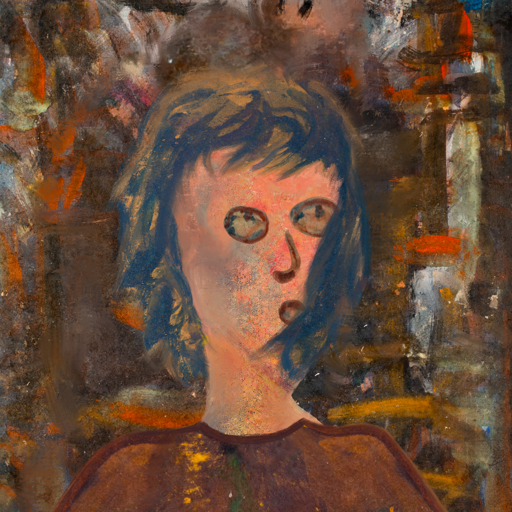
Background: GypsyQueen, Head And Neck Side: Irani, Face Side: Orphan, Bust: Comrade, Hair Side: In_The_Sun, Head Accessory: Blank, Second Necklace: Blank, Necklace: Blank, Baby: Blank